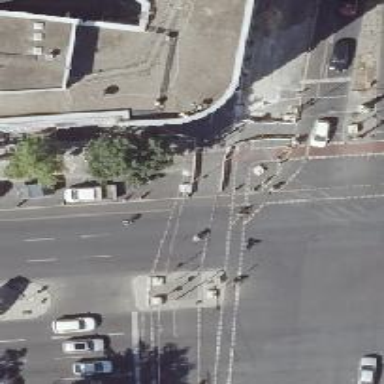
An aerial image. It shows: Road crossing with traffic signals.